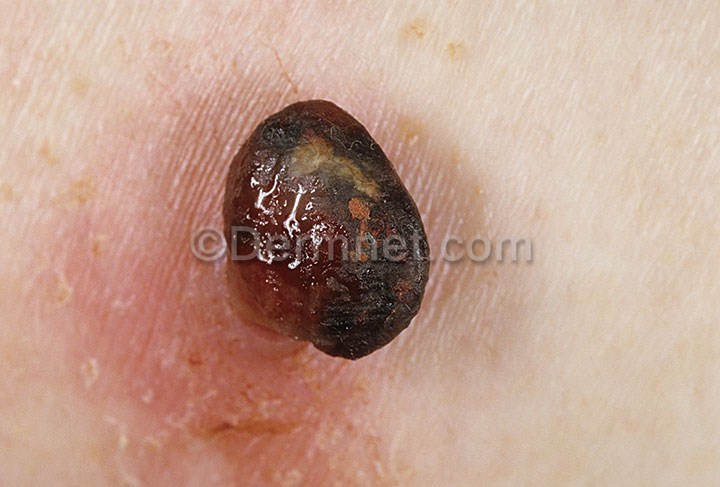
Disease: Vascular Tumors